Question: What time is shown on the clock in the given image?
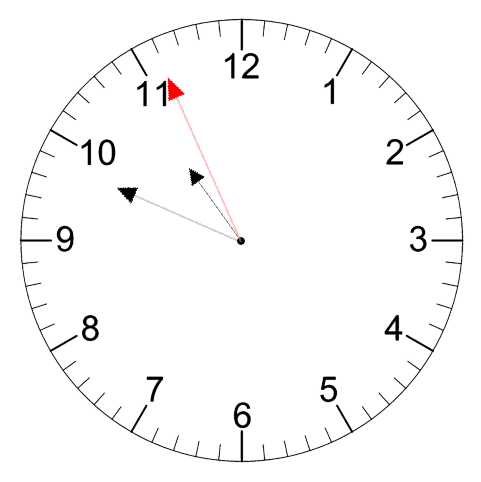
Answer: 10:48:56